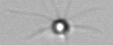
Label: Calciopappus